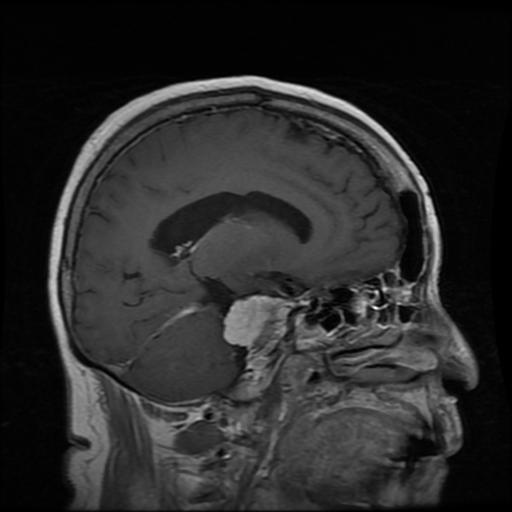
Label: meningioma